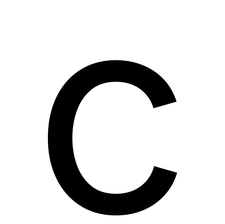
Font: Inter_Regular